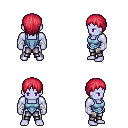
a pixel art fantasy rpg character, male body template, dark elf, purple skin, blue vest, metal pants, ruby red plain hairstyle, white cloth bandages, four views (front, back, left, right), 2x2 character sprite sheet, small pixel art, hard edges, no anti-aliasing